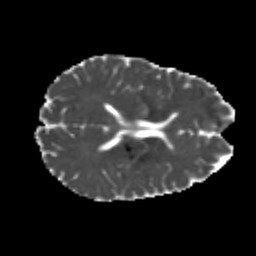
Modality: MD
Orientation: axial
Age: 22
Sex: male
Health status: healthy
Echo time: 0.074 s